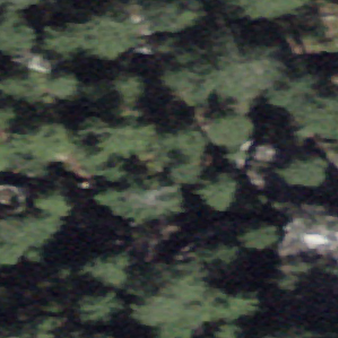
Label: bouldering_area